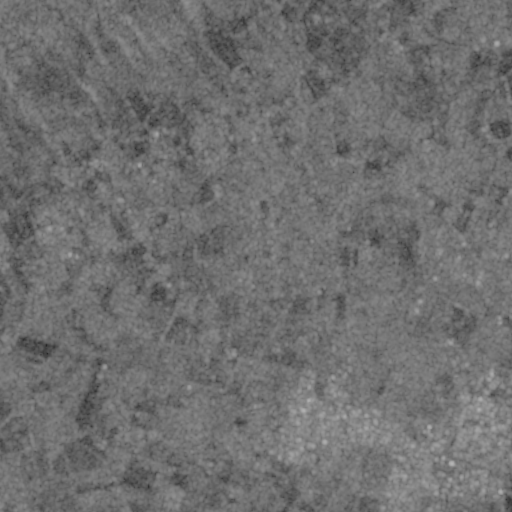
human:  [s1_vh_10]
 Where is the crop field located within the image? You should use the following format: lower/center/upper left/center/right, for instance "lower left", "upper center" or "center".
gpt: The crop field is located in the lower of the image.
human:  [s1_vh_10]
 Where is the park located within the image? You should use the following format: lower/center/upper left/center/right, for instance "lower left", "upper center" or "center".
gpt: The park is located in the lower right of the image.
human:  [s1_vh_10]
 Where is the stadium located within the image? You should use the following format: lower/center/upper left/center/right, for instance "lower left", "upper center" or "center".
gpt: The stadium is located in the lower right of the image.
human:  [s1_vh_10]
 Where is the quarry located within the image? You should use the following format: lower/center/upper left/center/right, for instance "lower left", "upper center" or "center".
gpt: There is no quarry in the image.

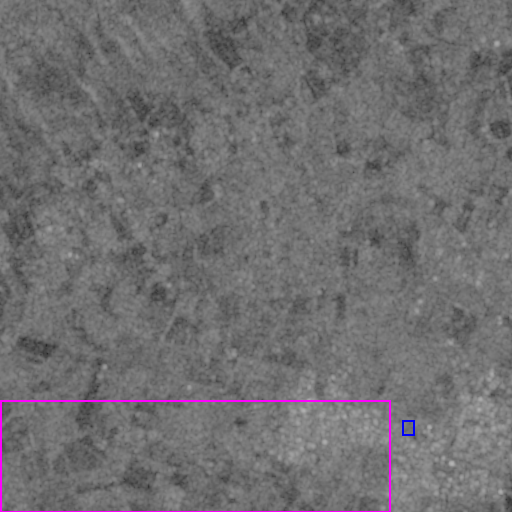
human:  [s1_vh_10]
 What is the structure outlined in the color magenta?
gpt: The structure outlined in magenta is a crop field.
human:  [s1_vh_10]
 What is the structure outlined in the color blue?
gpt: The structure outlined in blue is a park.
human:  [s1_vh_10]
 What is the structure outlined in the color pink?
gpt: There is no pink outline.